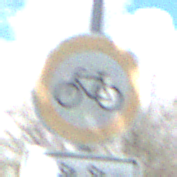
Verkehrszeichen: VerbotRadverkehr
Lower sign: ZeitangabenMitBeschraenkungAufWochentage9
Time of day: Midday
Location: Outdoor (Nature)
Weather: PartlyCloudy
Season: Autumn
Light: Natural